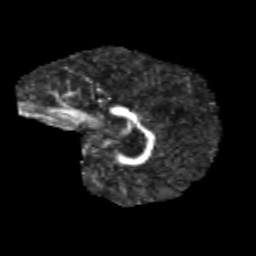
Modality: FA
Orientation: sagittal
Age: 12
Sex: male
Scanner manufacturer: siemens
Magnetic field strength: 3 T
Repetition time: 3.8 s
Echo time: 0.07 s